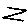
Label: zigzag